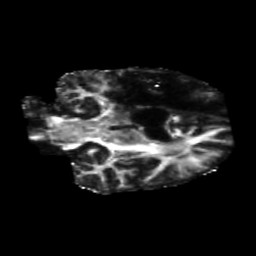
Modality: FA
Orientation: coronal
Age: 49
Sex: male
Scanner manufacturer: siemens
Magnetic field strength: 3 T
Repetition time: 5.47 s
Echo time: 0.0854 s